Question: ## The Problem...
I am trying to place 'div''s over a border, whilst leaving a gap on either side of each 'div'. See here:

I cannot see a possible solution to this, other than the obvious two options of:
1. Place a border over the full width, then overlay an image with a background to hide the border behind
2. Or, separate the border into columns and then just add a margin (probably the best solution in my case)
## What I have tried...
Well as I am coming to SO hoping to be advised , I have not tried anything as I do not know where to start... Hence, ...
## My Question (If it is not already clear)
Are there any methods , or cool tricks to achieve what I have illustrated in the image above?
## Update
Here is a jsFiddle show what it looks like :
<URL>
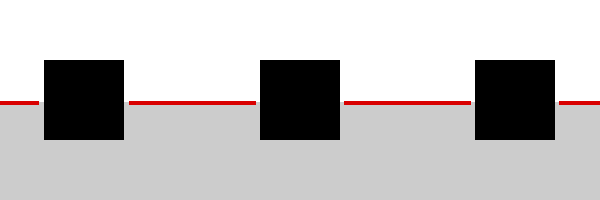
Answer: How about this: Let's "cut out" the border left and right of the divs by overlaying it with some generated content - each div gets a :before and :after generated content pseudo-element, and those we style with a height of zero and a white border-top and a gray border-bottom of half the red border width - and then we just position them absolutely ... <URL>.
'''
<div id="outer">
<div></div>
<div></div>
<div></div>
</div>
#outer {
margin-top:50px;
padding-bottom:50px;
border-top:4px solid red;
background:#ccc;
text-align:center;
}
#outer div {
position:relative;
display:inline-block;
margin:-27px 25px 0 25px;
width:50px;
height:50px;
background:#000;
}
#outer div:after, #outer div:before {
content:" ";
position:absolute;
top:23px;
width:5px;
height:0;
overflow:hidden;
border-top:2px solid #fff;
border-bottom:2px solid #ccc;
}
#outer div:after {
left:-5px;
}
#outer div:before {
right:-5px;
}
'''